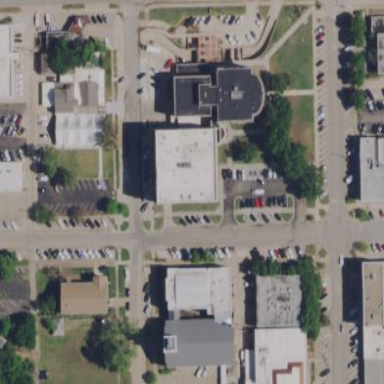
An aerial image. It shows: Government town hall building.